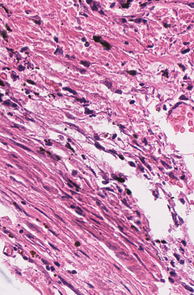
Tumor epithelial tissue: no
Tumor-associated stroma tissue: yes
Normal tissue: no